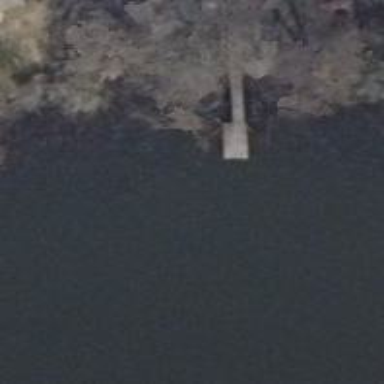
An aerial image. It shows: Man-made pier.